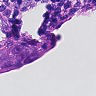
Metastatic tissue present: yes